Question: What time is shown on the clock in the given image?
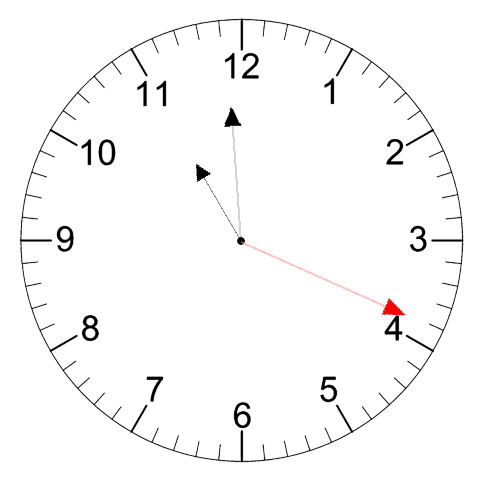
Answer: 10:59:19